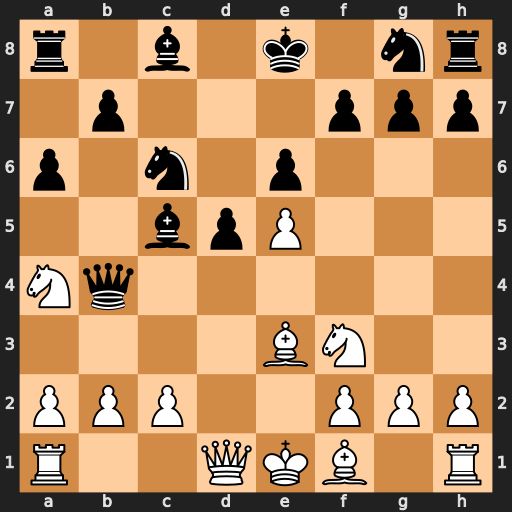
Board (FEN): r1b1k1nr/1p3ppp/p1n1p3/2bpP3/Nq6/4BN2/PPP2PPP/R2QKB1R
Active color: w
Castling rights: KQkq
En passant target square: -
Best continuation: c3 Qxa4 Qxa4